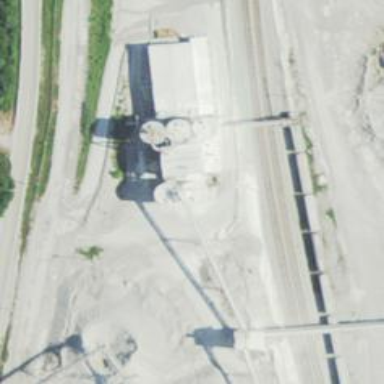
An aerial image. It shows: Silo.